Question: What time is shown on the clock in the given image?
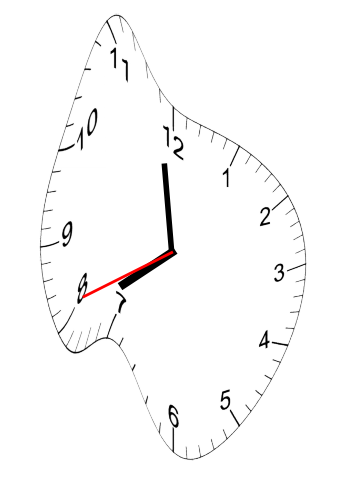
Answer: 07:58:41